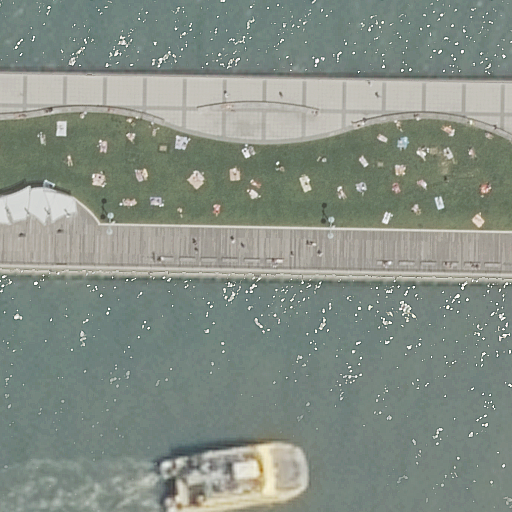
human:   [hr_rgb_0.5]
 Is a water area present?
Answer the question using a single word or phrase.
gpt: yes

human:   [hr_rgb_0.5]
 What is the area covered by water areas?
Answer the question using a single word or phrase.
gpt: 6404m2

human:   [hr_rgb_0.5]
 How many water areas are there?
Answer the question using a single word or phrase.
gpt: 1

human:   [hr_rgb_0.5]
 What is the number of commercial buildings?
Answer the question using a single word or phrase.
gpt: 0

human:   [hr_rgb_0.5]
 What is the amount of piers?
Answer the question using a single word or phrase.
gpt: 1

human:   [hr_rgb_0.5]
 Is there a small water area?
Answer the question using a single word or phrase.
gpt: no

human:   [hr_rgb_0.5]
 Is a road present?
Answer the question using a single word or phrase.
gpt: no

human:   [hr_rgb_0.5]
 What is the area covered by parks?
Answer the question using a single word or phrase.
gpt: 1422m2

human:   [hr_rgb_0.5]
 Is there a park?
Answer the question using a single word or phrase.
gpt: yes

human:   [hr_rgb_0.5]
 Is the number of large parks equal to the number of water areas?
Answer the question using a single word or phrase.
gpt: yes

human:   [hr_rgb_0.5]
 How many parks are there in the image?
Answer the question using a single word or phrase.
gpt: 1

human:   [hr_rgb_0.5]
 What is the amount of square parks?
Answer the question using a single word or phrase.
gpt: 0

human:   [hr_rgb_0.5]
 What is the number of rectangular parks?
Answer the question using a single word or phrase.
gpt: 0

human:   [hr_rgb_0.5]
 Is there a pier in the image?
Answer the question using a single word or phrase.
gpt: yes

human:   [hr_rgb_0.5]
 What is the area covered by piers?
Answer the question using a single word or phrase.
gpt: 2548m2

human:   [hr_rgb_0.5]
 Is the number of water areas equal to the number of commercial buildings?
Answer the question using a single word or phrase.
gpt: no

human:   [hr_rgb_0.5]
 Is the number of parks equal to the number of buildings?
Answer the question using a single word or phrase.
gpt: no

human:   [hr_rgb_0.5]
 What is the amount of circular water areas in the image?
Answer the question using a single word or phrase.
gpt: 0

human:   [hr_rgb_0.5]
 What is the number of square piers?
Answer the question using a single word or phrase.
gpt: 0

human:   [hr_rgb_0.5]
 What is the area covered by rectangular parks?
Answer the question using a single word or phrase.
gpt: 0m2

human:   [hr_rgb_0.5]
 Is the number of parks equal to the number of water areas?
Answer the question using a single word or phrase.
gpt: yes

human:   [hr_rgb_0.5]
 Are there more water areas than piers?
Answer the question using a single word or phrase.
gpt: no

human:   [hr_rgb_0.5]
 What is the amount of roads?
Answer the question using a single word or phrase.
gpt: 0

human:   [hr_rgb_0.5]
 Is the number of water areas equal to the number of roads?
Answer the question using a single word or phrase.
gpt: no

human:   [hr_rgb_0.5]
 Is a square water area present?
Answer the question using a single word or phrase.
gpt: no

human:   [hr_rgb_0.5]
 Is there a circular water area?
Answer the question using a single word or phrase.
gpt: no

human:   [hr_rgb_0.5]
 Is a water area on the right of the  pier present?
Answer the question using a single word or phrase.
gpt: yes

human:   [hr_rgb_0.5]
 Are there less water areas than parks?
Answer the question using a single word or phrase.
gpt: no

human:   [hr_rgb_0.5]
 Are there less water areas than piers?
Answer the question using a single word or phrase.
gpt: no

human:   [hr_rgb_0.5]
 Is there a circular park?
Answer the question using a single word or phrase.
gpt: no

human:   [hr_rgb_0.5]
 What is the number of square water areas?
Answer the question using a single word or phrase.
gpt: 0

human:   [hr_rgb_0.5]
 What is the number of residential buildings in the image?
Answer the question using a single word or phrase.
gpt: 0

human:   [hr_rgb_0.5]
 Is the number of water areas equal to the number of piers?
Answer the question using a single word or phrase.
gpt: yes

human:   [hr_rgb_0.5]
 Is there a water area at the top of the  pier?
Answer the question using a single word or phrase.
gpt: no

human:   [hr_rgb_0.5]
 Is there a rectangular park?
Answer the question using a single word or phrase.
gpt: no

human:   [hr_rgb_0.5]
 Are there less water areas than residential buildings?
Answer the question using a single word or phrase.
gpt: no

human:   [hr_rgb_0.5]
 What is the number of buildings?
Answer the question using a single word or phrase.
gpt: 0

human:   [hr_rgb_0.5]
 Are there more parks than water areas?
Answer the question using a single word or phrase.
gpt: no

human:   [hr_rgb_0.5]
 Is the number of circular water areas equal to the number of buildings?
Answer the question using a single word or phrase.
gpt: yes

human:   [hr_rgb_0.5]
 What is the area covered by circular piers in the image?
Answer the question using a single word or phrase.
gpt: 0m2

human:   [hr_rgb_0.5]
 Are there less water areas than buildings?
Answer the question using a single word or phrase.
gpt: no

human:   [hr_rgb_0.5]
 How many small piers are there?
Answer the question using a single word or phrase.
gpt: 0

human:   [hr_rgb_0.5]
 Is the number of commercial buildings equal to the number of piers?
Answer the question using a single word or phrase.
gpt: no

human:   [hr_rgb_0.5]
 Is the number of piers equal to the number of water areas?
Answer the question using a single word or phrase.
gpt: yes

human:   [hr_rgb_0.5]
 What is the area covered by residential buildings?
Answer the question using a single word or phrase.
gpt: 0m2

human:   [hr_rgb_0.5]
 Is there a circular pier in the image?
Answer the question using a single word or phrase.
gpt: no

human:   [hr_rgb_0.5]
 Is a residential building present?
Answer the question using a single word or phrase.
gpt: no

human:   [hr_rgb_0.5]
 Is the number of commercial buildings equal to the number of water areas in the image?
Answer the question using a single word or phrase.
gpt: no

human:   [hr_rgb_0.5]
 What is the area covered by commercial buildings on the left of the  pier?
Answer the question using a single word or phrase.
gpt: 0m2

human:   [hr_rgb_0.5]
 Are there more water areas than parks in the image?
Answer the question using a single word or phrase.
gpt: no

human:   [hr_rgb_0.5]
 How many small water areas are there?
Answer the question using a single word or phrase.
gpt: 0

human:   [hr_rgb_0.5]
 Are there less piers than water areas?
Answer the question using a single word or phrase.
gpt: no

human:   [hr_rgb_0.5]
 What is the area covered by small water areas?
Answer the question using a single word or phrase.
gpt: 0m2

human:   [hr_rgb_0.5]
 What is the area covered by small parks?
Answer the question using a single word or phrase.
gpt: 0m2

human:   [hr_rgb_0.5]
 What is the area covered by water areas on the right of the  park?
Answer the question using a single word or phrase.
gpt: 6404m2

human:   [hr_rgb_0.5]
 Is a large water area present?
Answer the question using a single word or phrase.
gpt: yes

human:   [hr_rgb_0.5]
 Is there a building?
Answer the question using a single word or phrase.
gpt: no

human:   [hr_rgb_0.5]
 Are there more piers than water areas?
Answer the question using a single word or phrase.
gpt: no

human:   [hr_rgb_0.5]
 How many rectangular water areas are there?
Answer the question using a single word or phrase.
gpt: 0

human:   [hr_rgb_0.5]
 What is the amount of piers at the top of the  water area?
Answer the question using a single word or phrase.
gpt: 0

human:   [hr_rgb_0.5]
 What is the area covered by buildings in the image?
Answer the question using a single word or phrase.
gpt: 0m2

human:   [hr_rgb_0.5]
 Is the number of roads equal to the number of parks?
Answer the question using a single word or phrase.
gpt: no

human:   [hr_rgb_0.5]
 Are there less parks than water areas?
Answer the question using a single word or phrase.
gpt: no

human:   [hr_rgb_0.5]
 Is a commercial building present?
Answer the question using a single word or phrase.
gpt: no